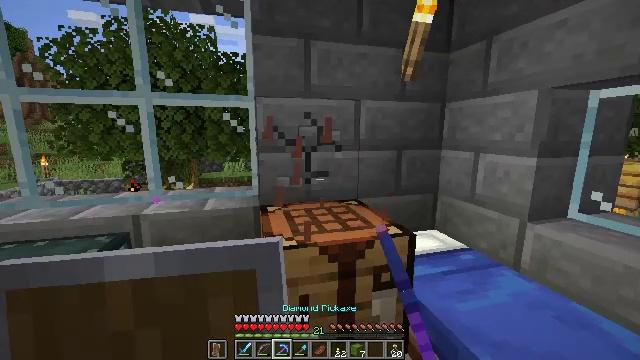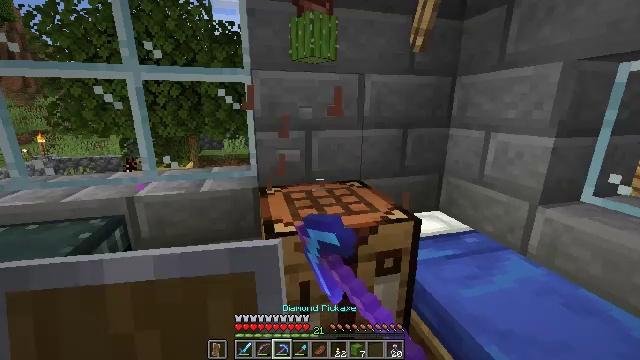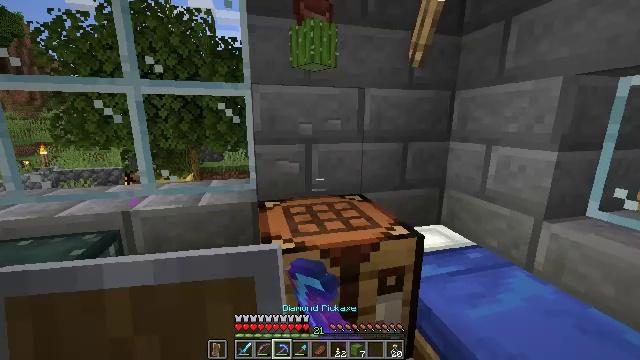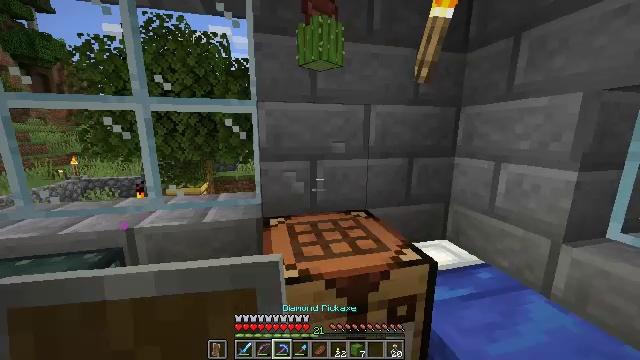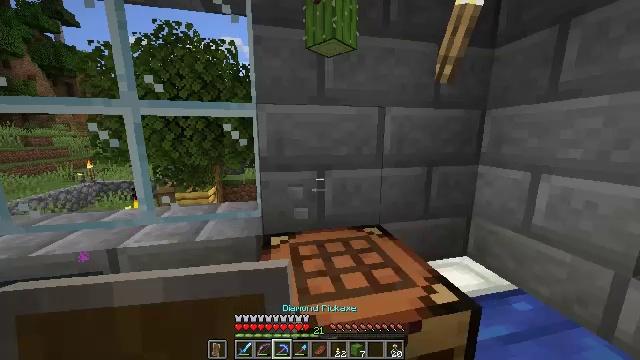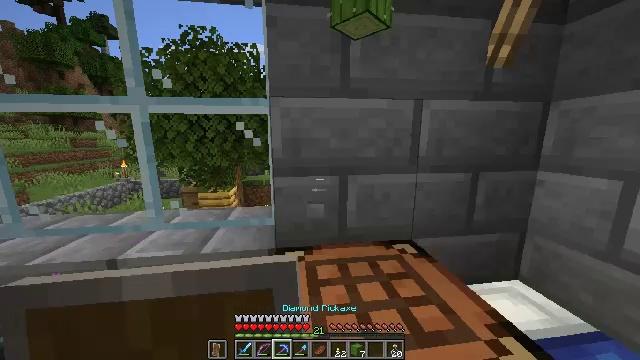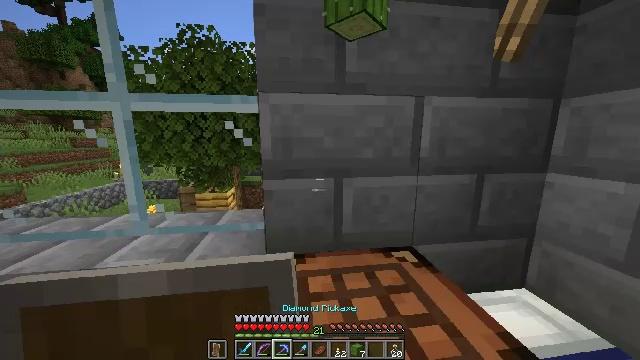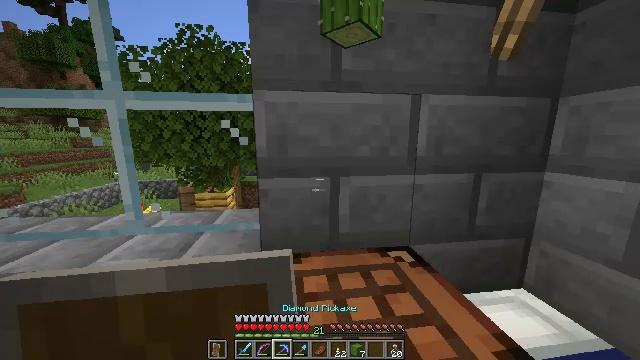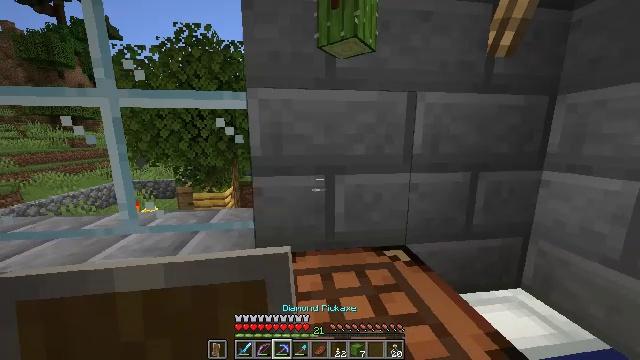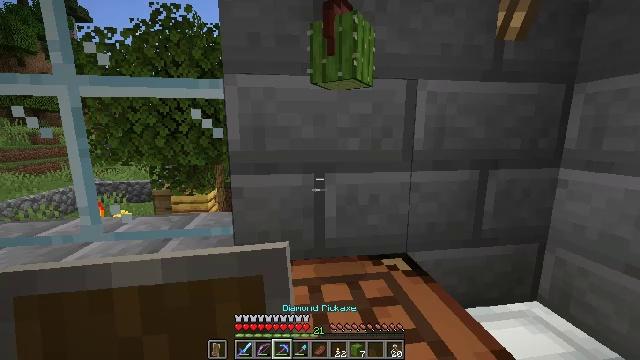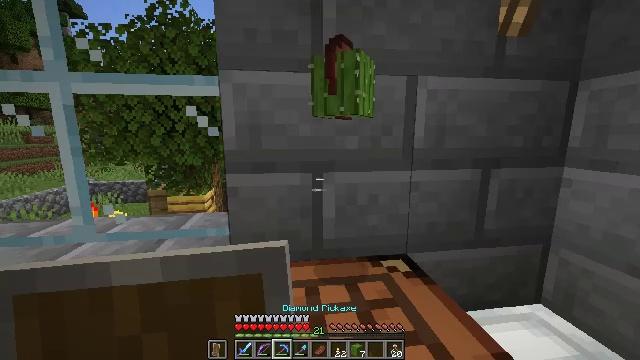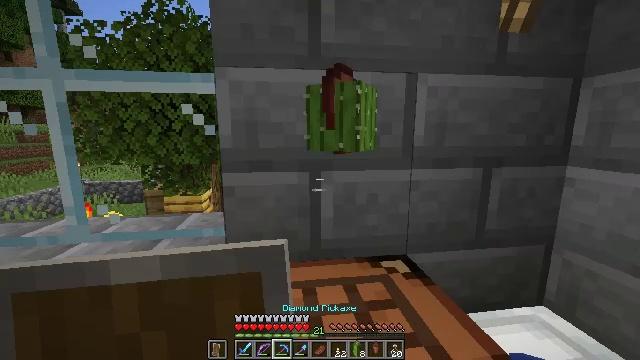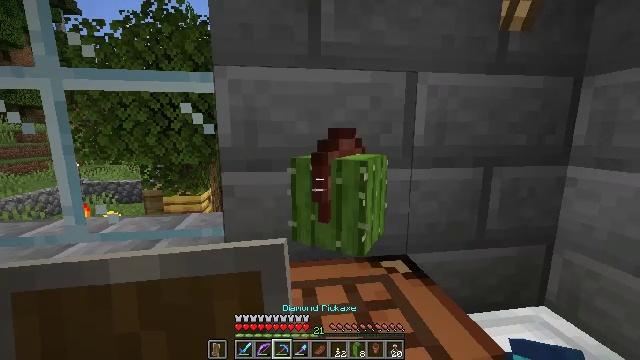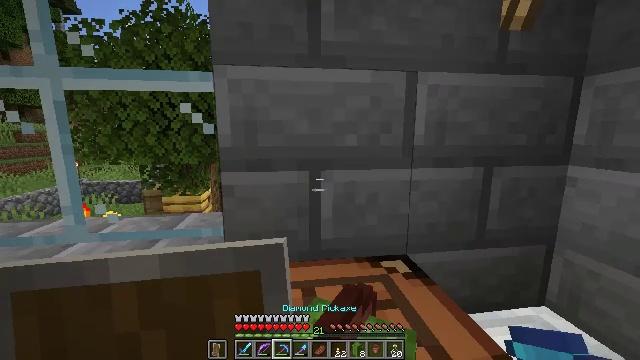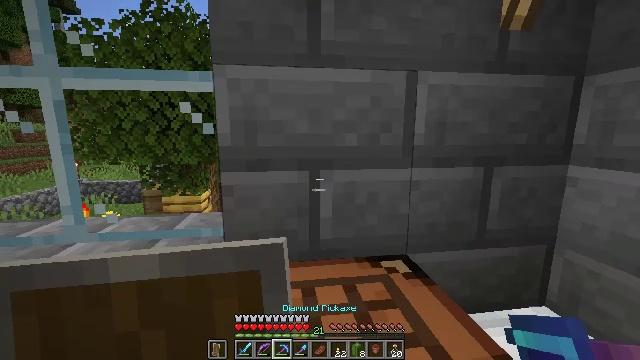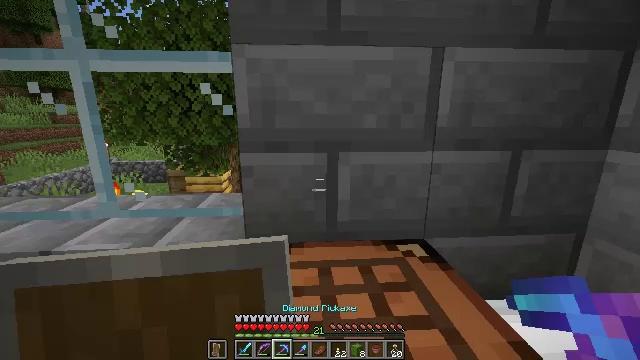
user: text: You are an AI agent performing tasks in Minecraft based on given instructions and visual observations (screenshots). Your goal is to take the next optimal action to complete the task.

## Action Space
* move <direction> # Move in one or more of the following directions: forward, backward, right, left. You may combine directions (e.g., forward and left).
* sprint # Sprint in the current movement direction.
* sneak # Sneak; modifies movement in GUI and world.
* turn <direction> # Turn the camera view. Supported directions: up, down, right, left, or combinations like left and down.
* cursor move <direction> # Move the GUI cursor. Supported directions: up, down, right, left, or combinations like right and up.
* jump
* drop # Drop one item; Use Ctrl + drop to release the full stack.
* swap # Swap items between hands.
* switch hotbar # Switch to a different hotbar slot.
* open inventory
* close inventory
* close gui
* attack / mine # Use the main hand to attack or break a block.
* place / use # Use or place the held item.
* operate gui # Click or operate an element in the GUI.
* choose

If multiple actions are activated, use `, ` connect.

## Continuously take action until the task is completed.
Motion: motion action
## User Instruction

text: Craft clay.
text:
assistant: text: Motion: move forward, turn down
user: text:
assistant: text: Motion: move forward, turn up
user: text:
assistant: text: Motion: move forward, turn left and up
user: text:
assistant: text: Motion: move forward, turn left
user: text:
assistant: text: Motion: move forward, turn left
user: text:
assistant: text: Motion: move forward
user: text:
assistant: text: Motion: move forward
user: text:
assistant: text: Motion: move forward
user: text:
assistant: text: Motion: no_op
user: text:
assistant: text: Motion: no_op
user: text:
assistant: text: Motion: no_op
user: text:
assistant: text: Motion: no_op
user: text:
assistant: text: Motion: no_op
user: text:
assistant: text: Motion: no_op
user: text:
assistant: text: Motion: turn left and down
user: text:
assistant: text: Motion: turn left and down
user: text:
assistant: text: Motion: move back, turn left and down
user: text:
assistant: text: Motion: move back, turn left
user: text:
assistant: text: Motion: move back and move left, turn left and up
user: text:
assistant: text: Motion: move back and move left, turn left and up
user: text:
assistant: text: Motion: move left, turn up
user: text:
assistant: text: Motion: move forward and move left
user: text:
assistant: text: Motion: move forward
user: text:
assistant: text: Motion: no_op
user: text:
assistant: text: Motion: move forward
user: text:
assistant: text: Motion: move forward, turn right
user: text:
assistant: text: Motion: move forward, turn right
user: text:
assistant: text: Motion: move forward
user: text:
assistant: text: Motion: move forward, turn left and down, jump
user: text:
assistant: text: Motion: move forward, turn left and down, jump